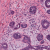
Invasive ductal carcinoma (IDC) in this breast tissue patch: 0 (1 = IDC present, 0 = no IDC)